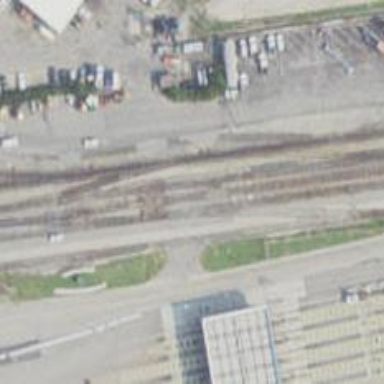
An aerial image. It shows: Railway yard in service.